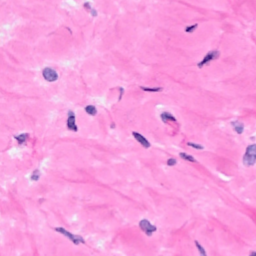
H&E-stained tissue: Breast